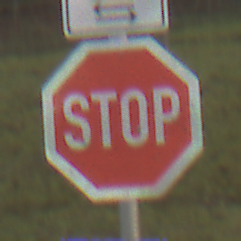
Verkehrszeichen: Stop
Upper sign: RichtungsangabeDurchPfeile9
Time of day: SunriseSunset
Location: Outdoor (Nature)
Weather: PartlyCloudy
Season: NotSpecified
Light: Natural